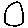
Label: circle